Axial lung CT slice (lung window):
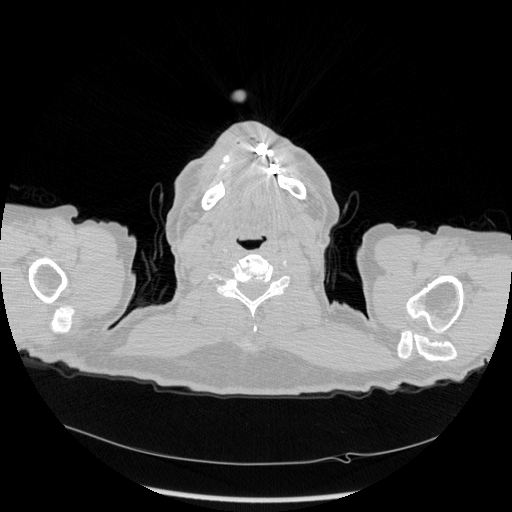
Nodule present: no